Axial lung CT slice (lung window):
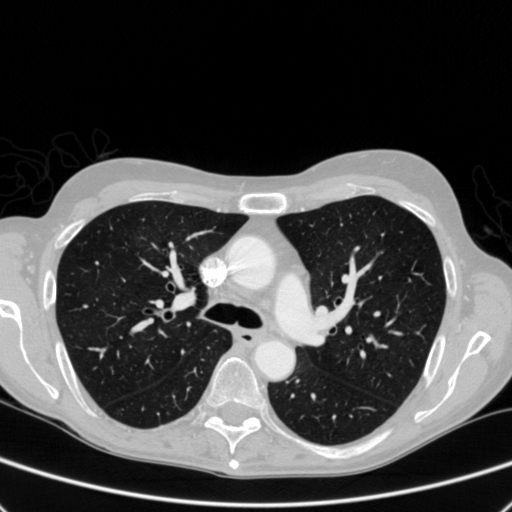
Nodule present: no